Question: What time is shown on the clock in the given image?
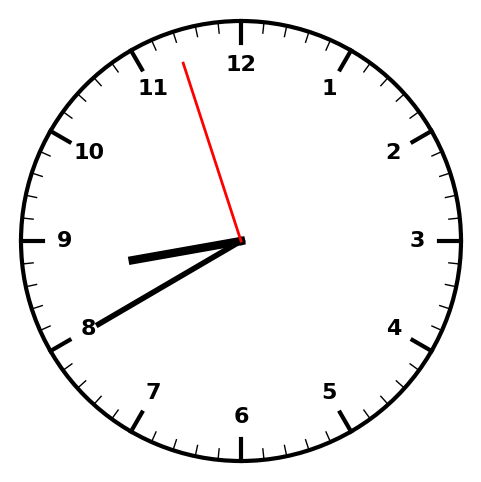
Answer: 08:39:57